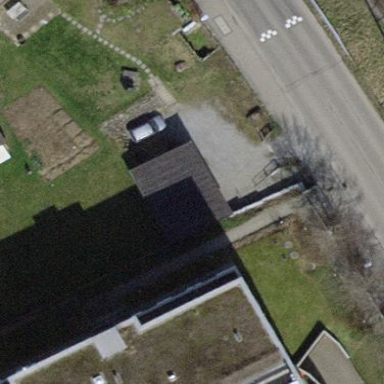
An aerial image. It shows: Carport building.